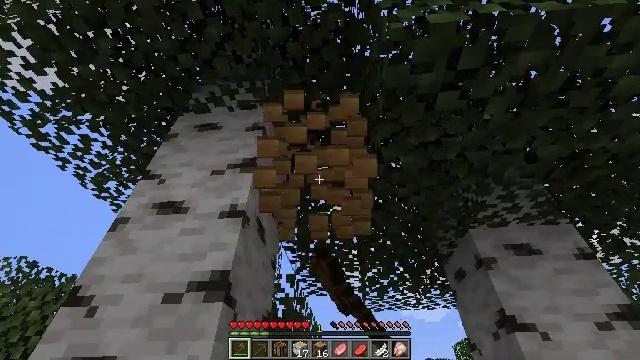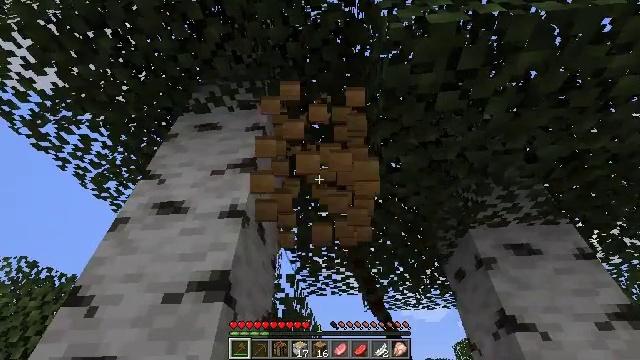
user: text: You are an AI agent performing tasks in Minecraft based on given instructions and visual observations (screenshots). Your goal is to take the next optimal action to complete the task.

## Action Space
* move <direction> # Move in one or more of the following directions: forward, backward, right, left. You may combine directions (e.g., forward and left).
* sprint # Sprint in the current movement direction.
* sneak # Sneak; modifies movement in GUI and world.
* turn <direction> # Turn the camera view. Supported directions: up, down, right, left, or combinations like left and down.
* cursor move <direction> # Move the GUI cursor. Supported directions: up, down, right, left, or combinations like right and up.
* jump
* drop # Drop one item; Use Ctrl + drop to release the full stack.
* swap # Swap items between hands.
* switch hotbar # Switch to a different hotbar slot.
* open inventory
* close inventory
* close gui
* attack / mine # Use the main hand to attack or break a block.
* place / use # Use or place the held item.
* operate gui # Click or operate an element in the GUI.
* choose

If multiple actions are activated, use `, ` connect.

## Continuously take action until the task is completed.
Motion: motion action
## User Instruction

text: Destroy the bee nest.
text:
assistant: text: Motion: attack / mine
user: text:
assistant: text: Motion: attack / mine